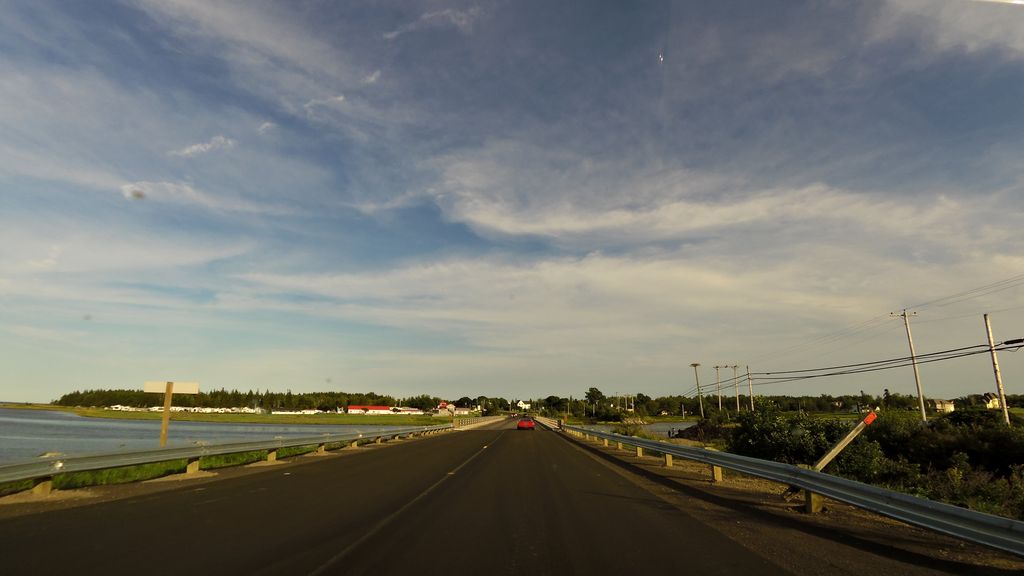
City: charlottetown